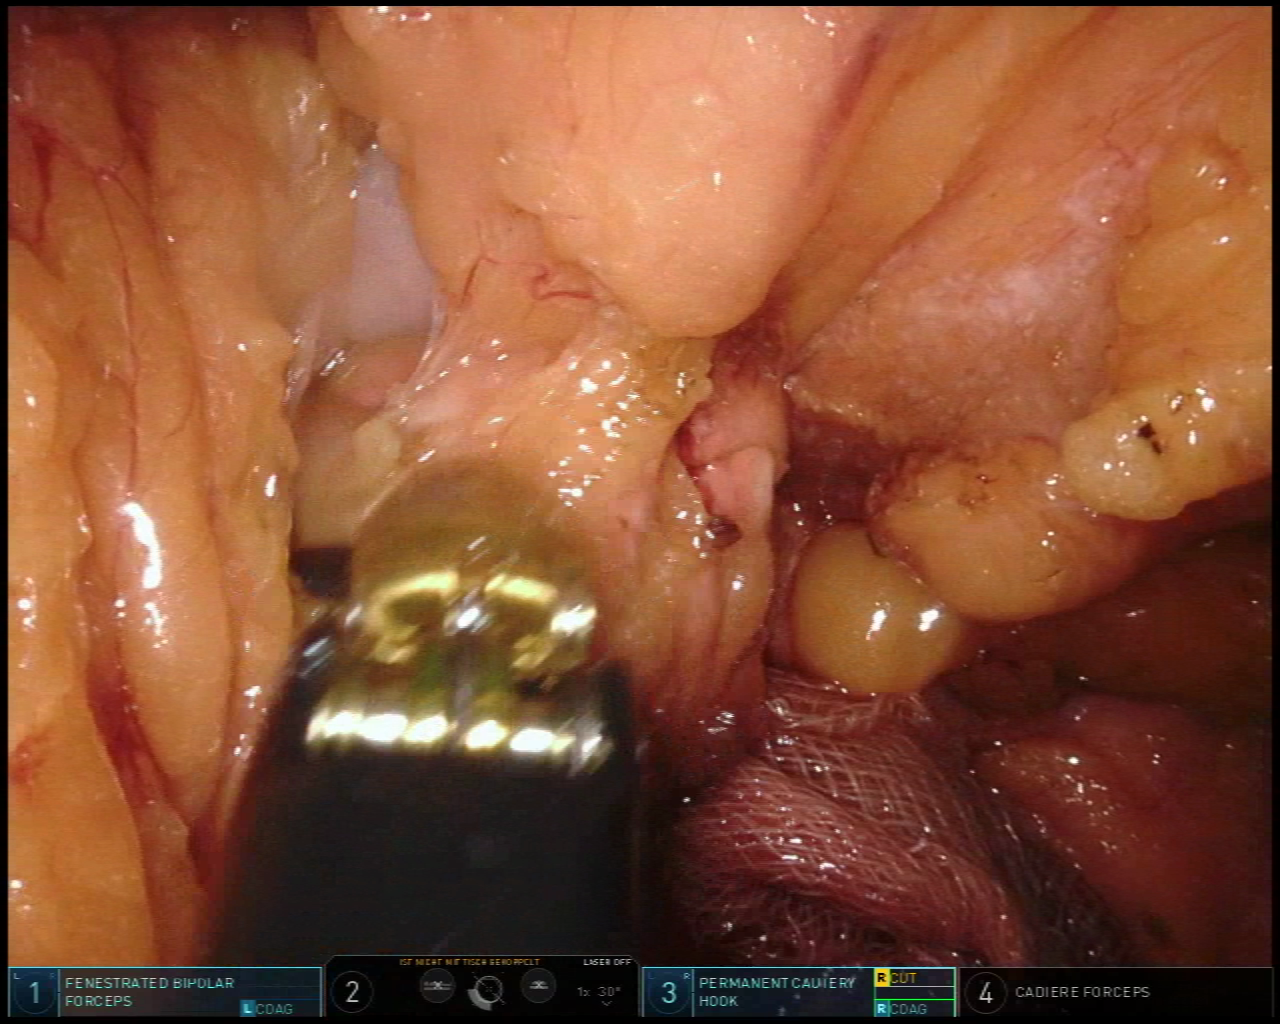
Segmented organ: pancreas
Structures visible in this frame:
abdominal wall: no
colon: no
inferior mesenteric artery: no
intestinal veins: no
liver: no
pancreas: yes
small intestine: no
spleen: no
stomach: yes
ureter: no
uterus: no
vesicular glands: no